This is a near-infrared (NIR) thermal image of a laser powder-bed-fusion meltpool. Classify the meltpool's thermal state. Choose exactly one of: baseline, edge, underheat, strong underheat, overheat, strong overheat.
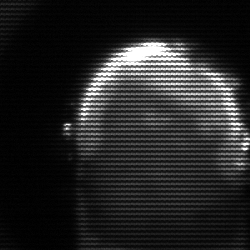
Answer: baseline